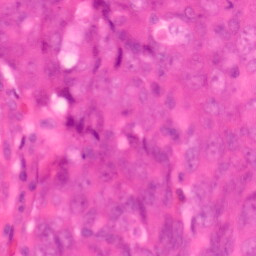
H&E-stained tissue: Colon